Question: I'm trying to make a log file viewer that every 200ms sets the content of JTextarea to System.log
But JScrollPane is missing when I run the program.
Thank you.

'''
import java.nio.ByteBuffer;
import java.nio.charset.Charset;
import java.nio.file.Files;
import java.nio.file.Paths;
private static void initializeInteractiveLog() {
JPanel panel = new JPanel();
panel.setBorder(new TitledBorder(new EtchedBorder(), "Display Log Area"));
final JTextArea text = new JTextArea(16, 58);
text.setEditable(false);
JScrollPane scroll = new JScrollPane(text);
scroll.setVerticalScrollBarPolicy(ScrollPaneConstants.VERTICAL_SCROLLBAR_ALWAYS);
panel.add(text);
panel.add(scroll);
JFrame frame = new JFrame();
frame.add(panel);
frame.pack();
frame.setLocationRelativeTo(null);
frame.setVisible(true);
Dimension dim = Toolkit.getDefaultToolkit().getScreenSize();
frame.setLocation(dim.width / 2 - frame.getSize().width / 2, dim.height
/ 2 - frame.getSize().height / 2);
frame.setDefaultCloseOperation(WindowConstants.EXIT_ON_CLOSE);
new Timer().schedule(new TimerTask() {
public void run() {
if (Log.hasChanged)
text.setText(readFile("./src/System.log",
Charset.defaultCharset()));
}
}, 1, 200);
}
private static String readFile(String path, Charset encoding) {
try {
byte[] encoded = Files.readAllBytes(Paths.get(path));
return encoding.decode(ByteBuffer.wrap(encoded)).toString();
} catch (IOException e) {
e.printStackTrace();
return "";
}
}
'''
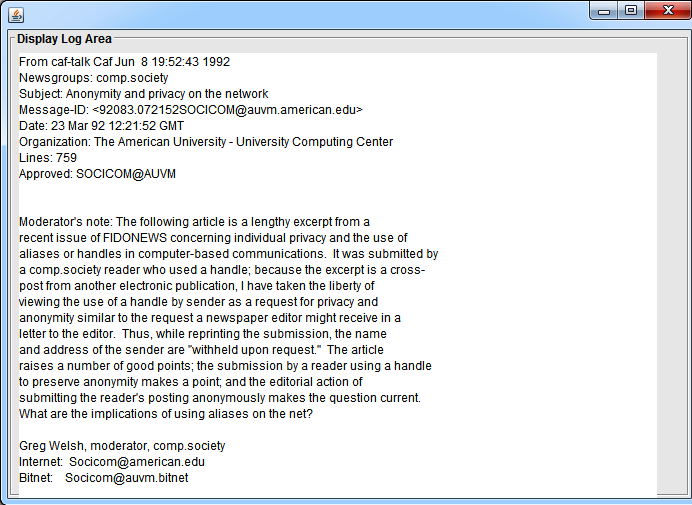
Answer: Add the text to the JScrollPane, and the JScrollPane to the Panel, instead of adding it twice
'''
JScrollPane scrollPane = new JScrollPane(text);
scrollPane.setHorizontalScrollBarPolicy(JScrollPane.HORIZONTAL_SCROLLBAR_ALWAYS);
scrollPane.setVerticalScrollBarPolicy(JScrollPane.VERTICAL_SCROLLBAR_ALWAYS);
panel.add(scrollPane)
'''
And then,
'''
frame.getContentPane().add(panel)
'''